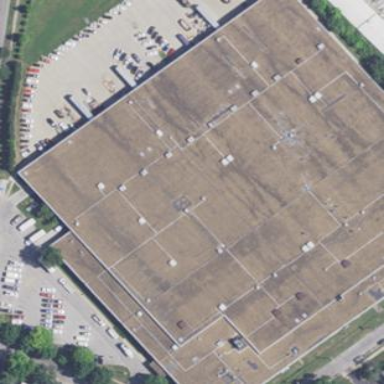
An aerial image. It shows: Commercial building.